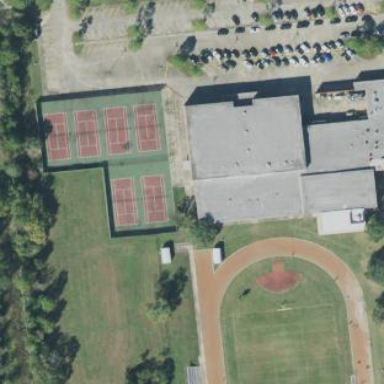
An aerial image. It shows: Tennis court on the leisure land pitch.